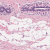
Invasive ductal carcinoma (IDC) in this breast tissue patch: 0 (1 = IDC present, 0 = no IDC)